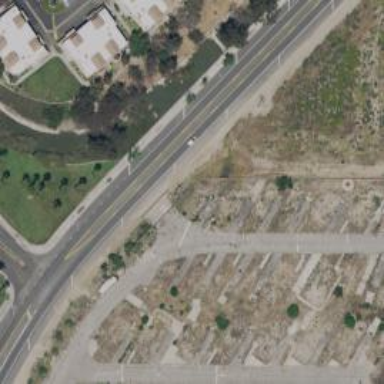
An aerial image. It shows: Service road within mobile home or trailer park.